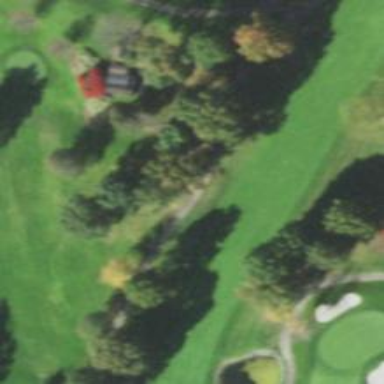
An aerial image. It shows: Path used for both walking and golf.